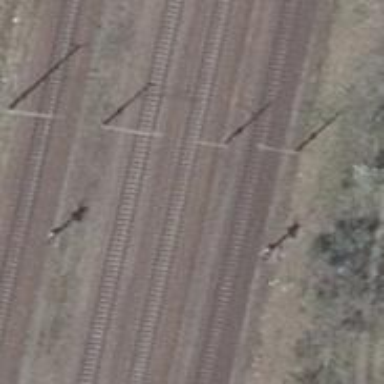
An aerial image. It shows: Railway milestone with catenary mast.